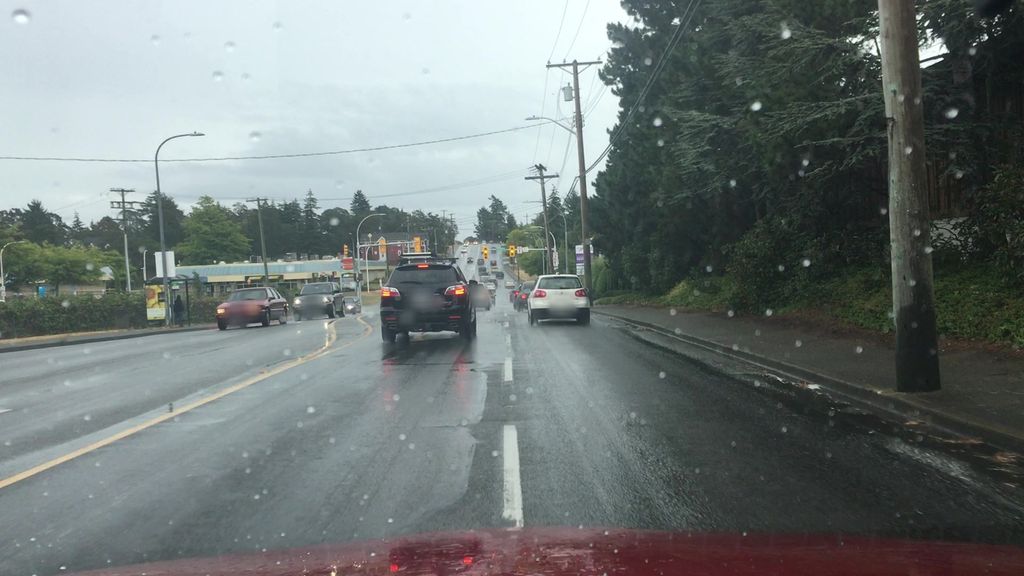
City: victoria